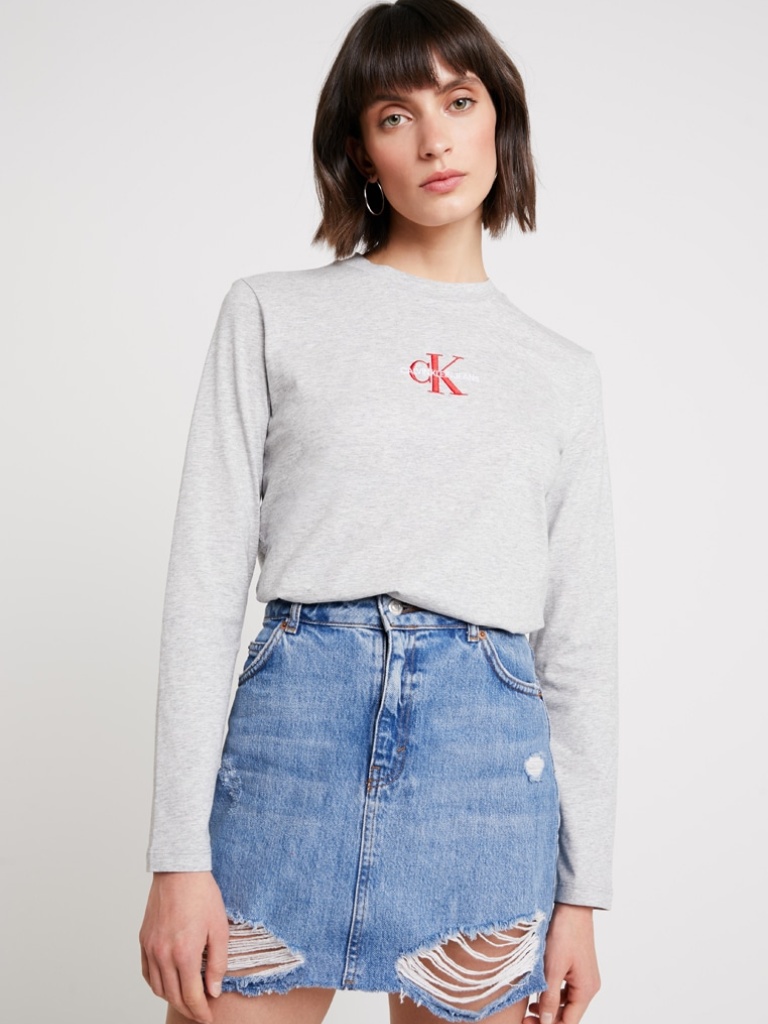
cotton relaxed a long-sleeved with the sleeves down hip length French Tucked crew sweatshirt